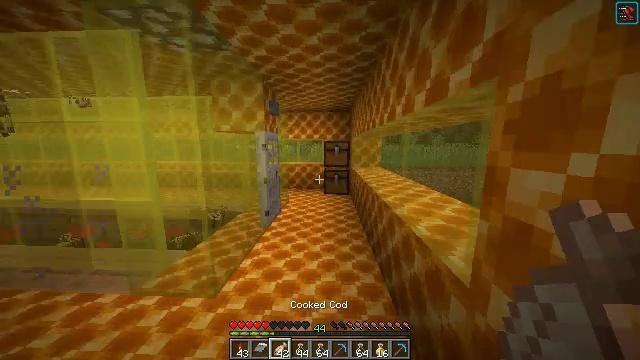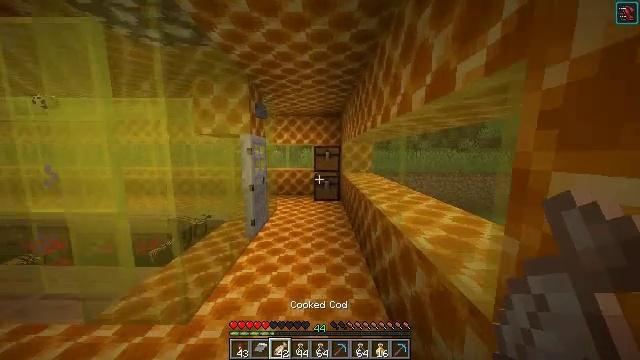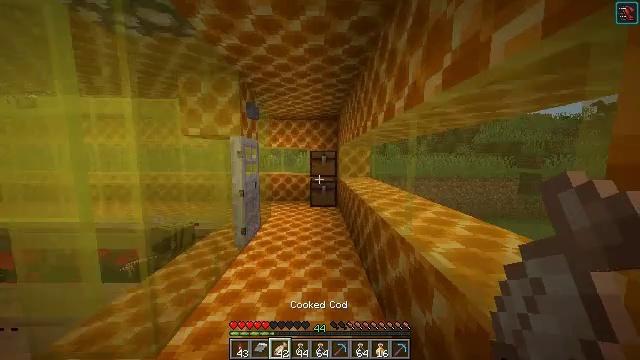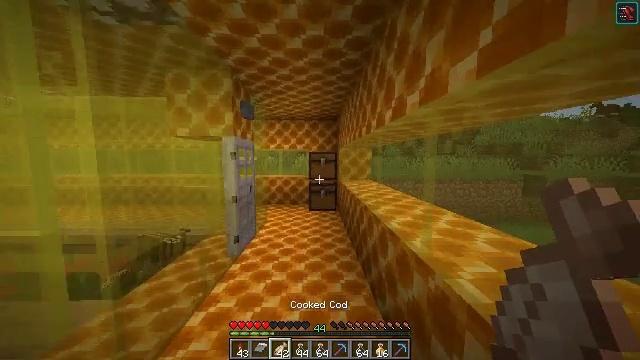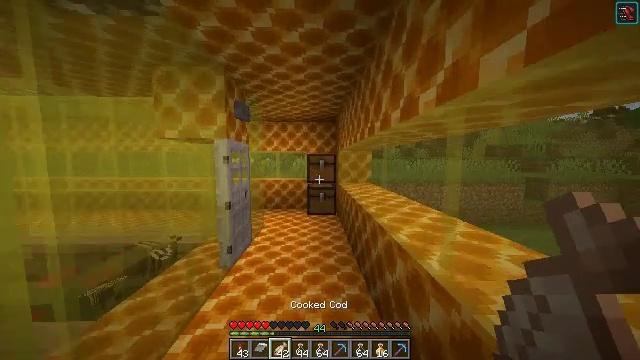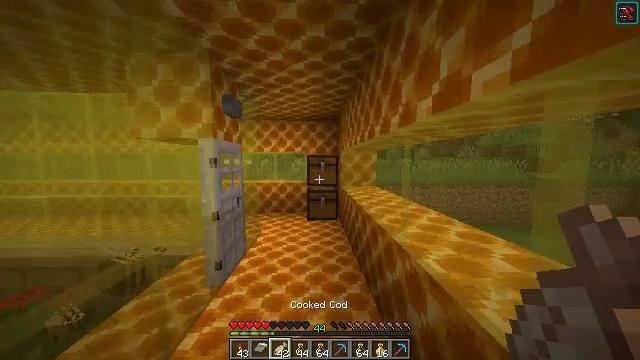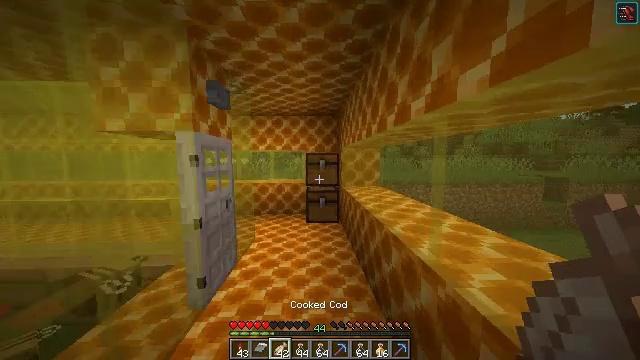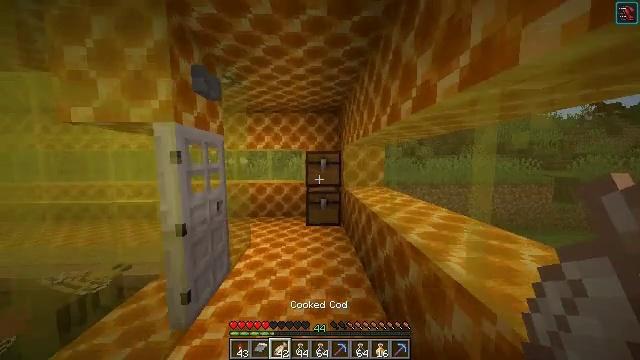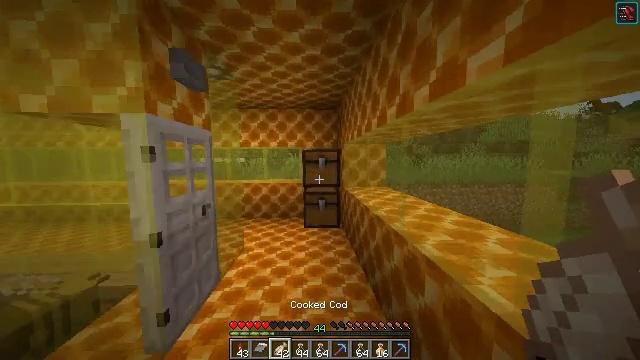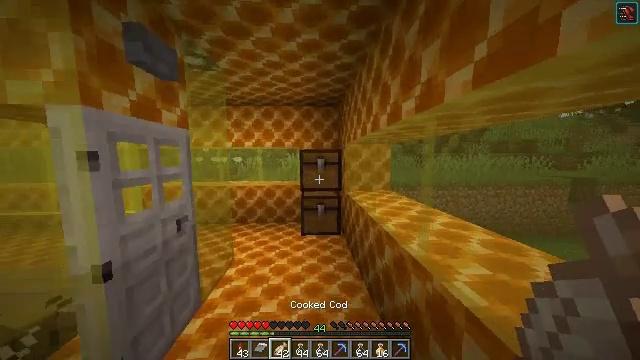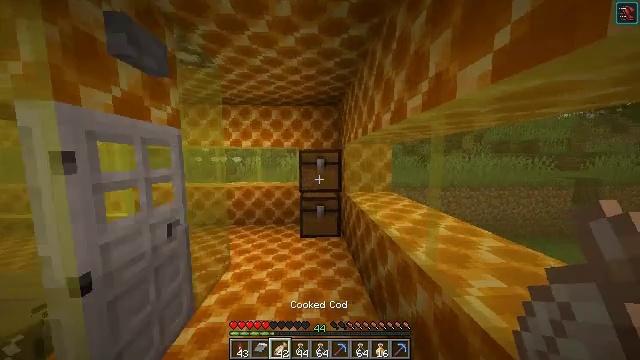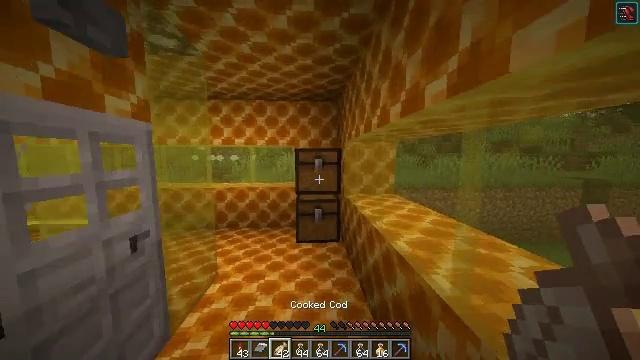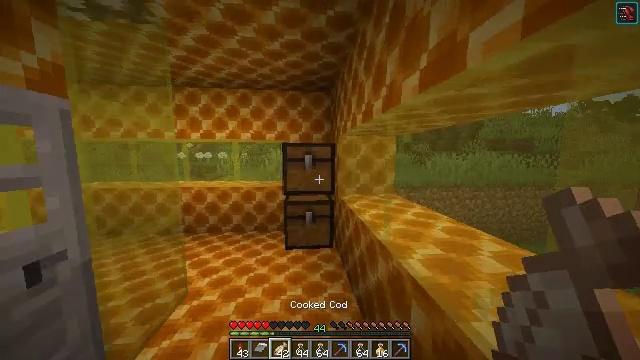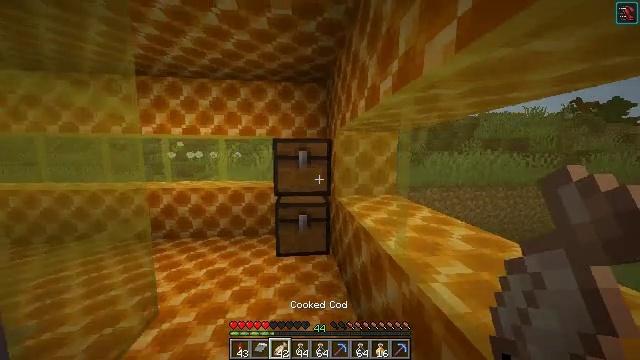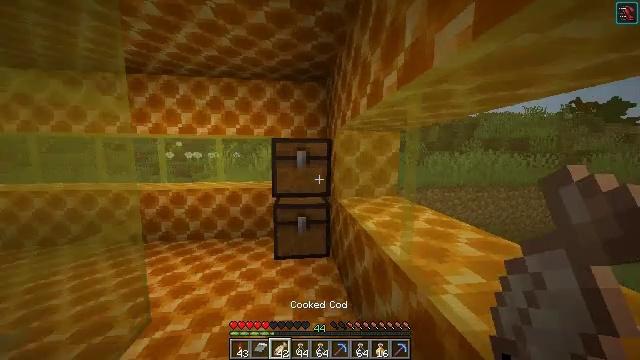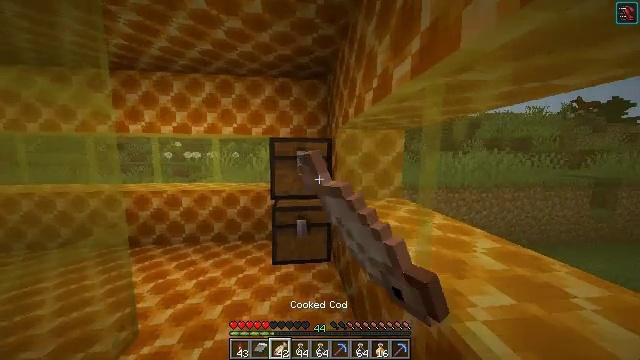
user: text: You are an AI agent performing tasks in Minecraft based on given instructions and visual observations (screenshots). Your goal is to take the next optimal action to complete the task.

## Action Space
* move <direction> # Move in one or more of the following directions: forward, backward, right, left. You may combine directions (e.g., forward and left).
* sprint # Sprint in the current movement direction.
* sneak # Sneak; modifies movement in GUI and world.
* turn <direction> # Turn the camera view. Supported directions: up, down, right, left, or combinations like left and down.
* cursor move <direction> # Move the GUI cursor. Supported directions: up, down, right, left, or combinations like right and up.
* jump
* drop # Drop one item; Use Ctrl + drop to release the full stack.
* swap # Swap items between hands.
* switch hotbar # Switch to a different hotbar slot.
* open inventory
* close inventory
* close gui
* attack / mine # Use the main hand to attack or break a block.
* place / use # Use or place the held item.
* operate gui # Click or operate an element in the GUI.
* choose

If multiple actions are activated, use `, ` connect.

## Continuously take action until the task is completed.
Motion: motion action
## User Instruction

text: Create a honey block using four honey bottles.
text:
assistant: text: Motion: move forward, turn right and up
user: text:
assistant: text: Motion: move forward, turn right and up
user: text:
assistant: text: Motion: move forward
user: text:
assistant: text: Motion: move forward
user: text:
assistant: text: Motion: move forward
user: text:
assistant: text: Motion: move forward
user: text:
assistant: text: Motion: move forward
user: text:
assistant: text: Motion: move forward
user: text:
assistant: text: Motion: move forward
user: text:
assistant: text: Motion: move forward
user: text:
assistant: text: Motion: move forward
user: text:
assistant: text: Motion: move forward, turn right
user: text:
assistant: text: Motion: move forward, turn right
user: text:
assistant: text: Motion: use / place
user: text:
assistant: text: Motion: use / place
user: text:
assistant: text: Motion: use / place
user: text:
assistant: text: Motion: no_op
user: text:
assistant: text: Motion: no_op
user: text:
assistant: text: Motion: no_op
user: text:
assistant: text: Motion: no_op
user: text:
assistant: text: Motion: no_op
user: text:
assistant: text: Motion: sneak
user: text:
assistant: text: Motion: sneak, cursor move right and down
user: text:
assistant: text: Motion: sneak, cursor move right and down
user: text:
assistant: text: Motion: sneak, cursor move right and down
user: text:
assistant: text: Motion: sneak
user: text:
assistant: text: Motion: sneak
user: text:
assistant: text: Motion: sneak
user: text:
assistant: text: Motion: sneak
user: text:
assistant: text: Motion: sneak